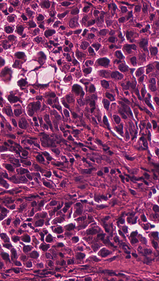
Tumor epithelial tissue: yes
Tumor-associated stroma tissue: yes
Normal tissue: no